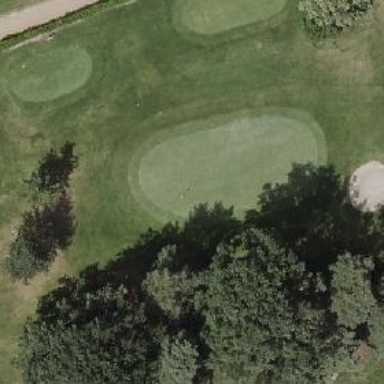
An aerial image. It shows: Golf green.